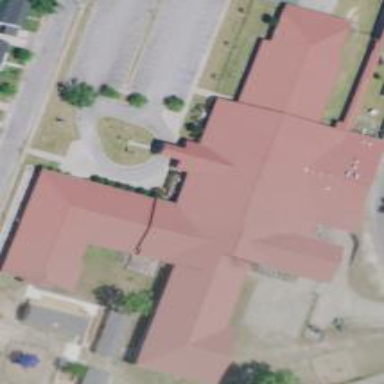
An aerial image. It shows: School building.